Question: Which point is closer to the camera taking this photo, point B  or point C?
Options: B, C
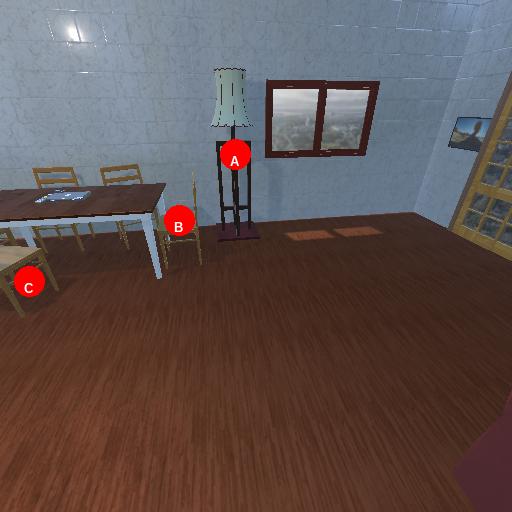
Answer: B